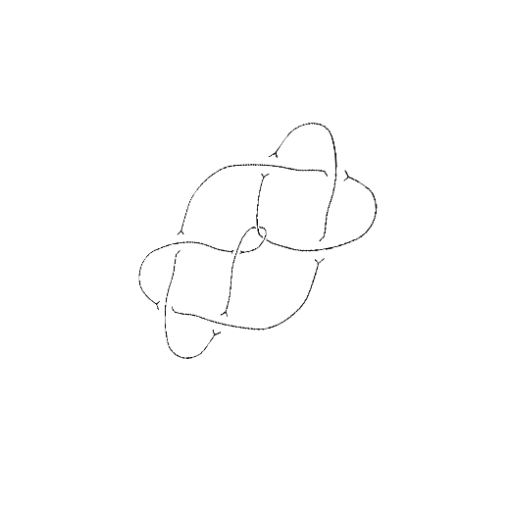
Crossing number: 9